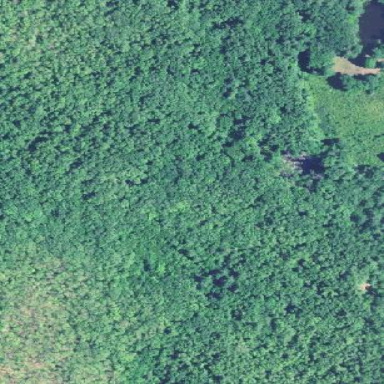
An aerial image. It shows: Nature reserve in woodland area.